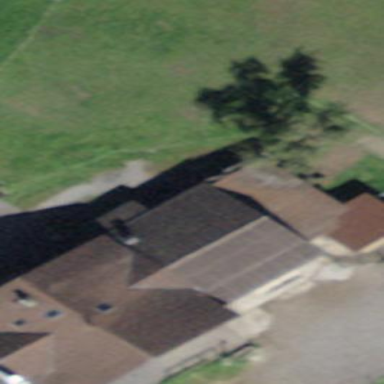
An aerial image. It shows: Rural barn.